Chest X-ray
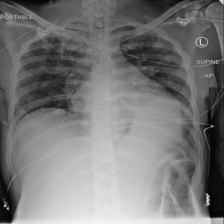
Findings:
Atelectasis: negative
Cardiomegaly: negative
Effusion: positive
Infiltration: positive
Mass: negative
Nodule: negative
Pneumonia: negative
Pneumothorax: negative
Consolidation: negative
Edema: negative
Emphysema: negative
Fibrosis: negative
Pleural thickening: negative
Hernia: negative